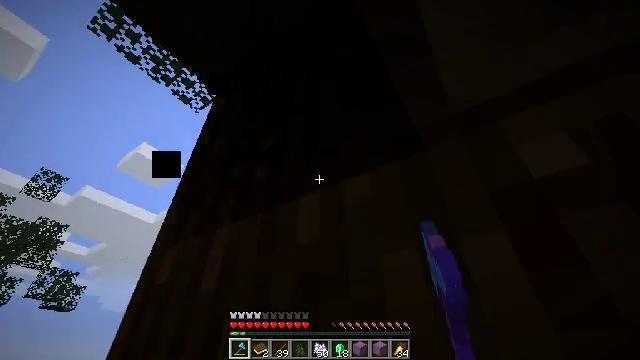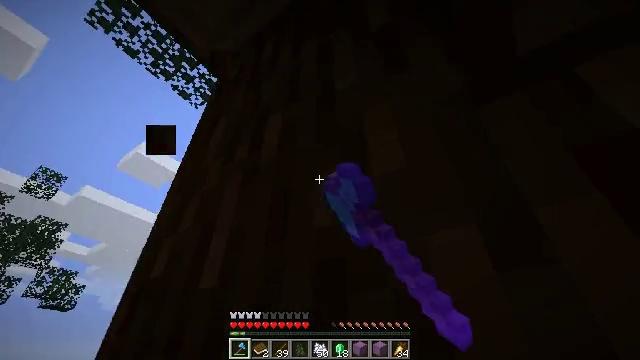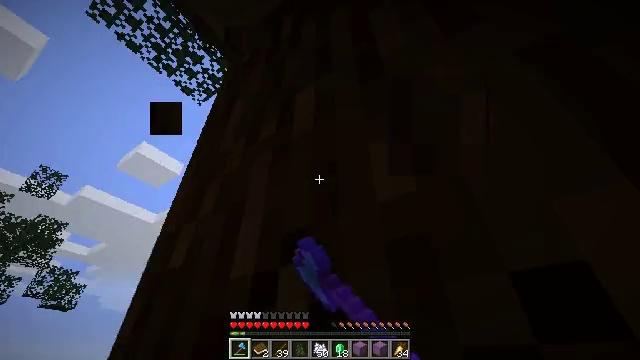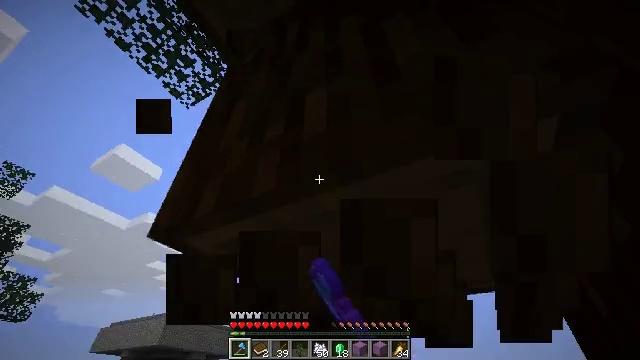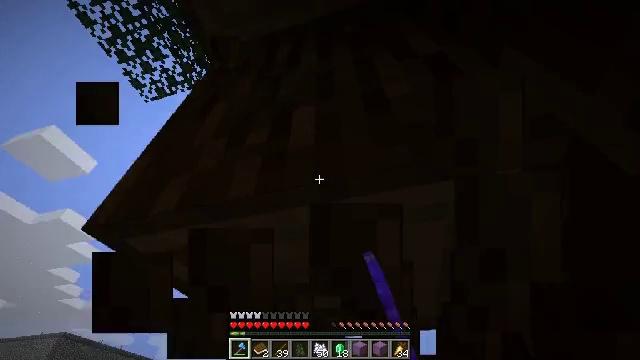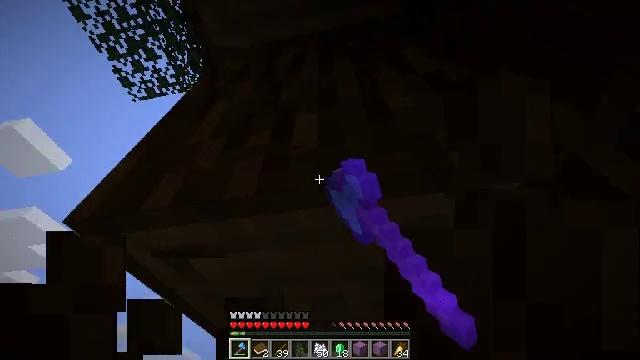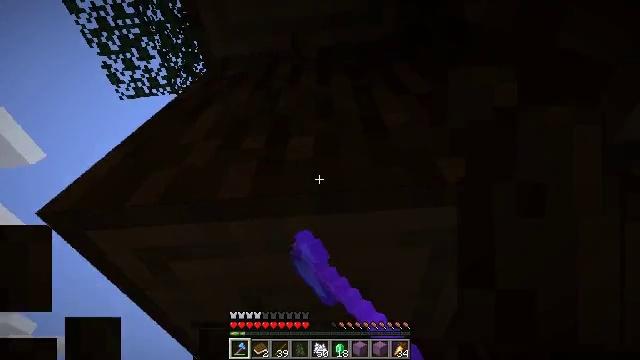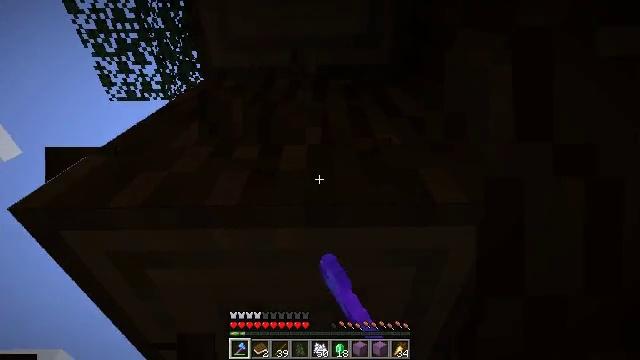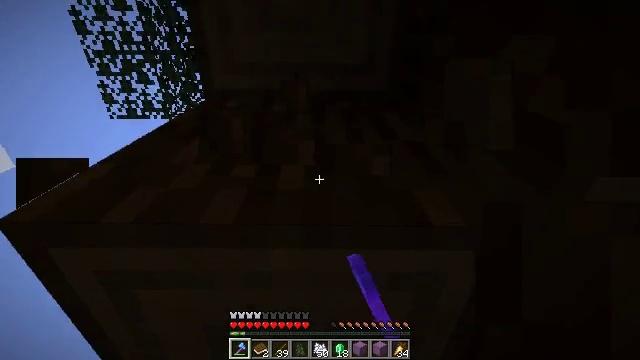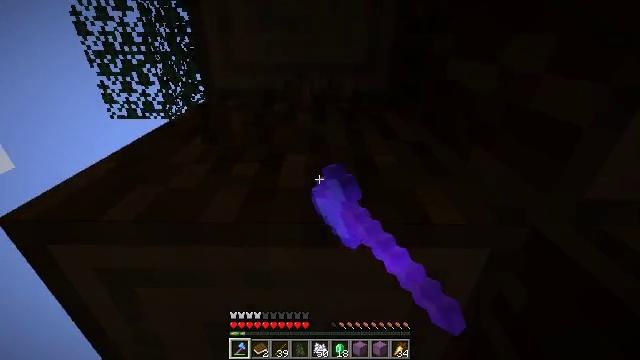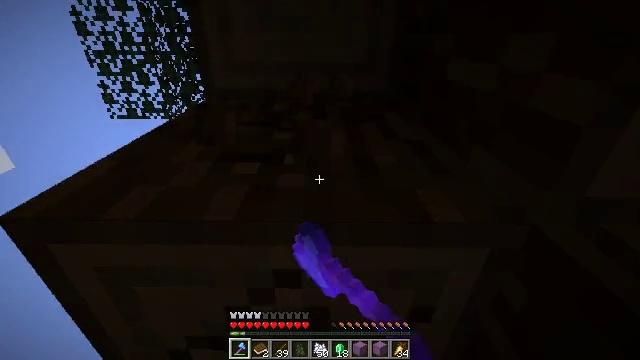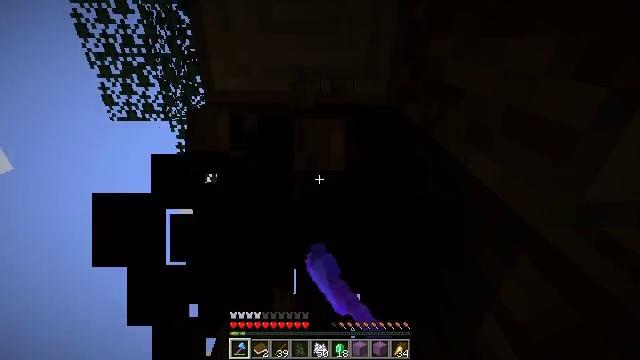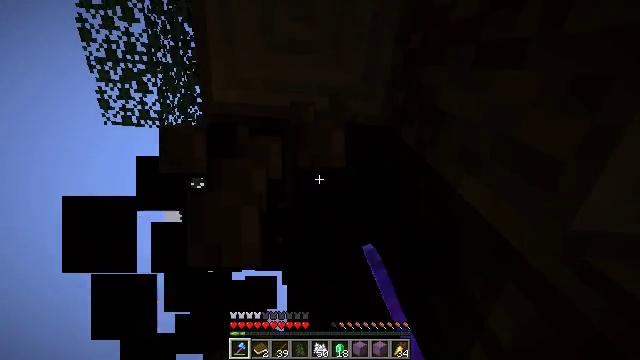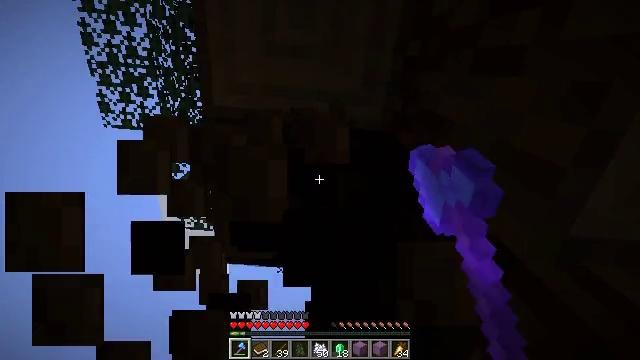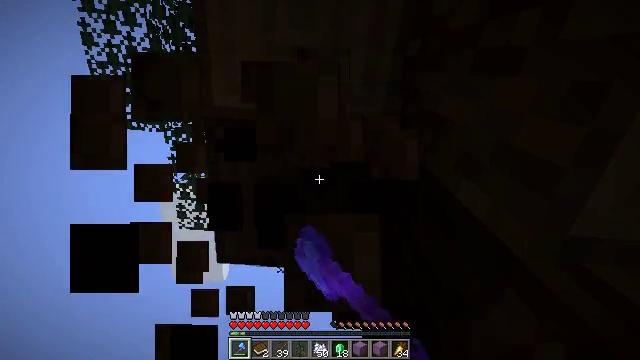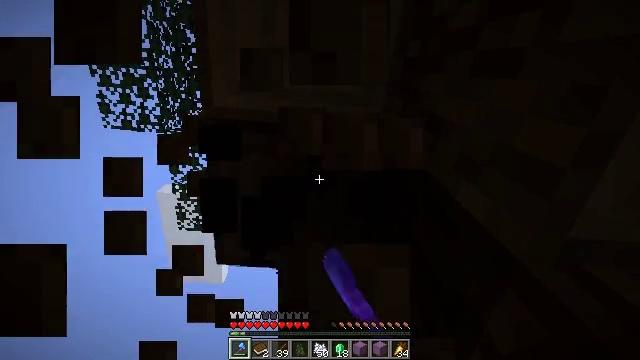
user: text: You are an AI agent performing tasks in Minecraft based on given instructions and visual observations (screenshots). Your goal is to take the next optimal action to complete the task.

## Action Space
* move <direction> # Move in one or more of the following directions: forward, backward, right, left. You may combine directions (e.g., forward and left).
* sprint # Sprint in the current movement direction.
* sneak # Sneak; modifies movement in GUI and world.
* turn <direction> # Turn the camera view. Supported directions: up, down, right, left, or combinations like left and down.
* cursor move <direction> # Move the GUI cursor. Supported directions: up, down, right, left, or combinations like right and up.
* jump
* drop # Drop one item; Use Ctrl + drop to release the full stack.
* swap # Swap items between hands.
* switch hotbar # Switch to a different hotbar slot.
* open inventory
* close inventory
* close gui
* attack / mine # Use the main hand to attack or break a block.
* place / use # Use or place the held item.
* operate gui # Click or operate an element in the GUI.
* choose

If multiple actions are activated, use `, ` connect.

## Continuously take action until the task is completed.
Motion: motion action
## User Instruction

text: Gather spruce log by chopping the tree.
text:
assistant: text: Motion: move forward, attack / mine
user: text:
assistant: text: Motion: move forward, attack / mine
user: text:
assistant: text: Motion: turn right and up, attack / mine
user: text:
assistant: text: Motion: turn right and up, attack / mine
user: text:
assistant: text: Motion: turn right and up, attack / mine
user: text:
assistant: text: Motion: turn right and up, attack / mine
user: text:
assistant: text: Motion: turn right and up, attack / mine
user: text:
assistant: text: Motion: turn right and up, attack / mine
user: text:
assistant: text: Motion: attack / mine
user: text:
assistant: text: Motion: attack / mine
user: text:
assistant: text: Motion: attack / mine
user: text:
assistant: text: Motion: turn right and up, attack / mine
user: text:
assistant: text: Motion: turn up, attack / mine
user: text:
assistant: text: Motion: attack / mine
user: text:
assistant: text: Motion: attack / mine
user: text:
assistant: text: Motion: attack / mine
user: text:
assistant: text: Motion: attack / mine
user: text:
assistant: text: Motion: attack / mine
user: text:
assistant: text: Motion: move forward, attack / mine
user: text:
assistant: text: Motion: move forward, turn down, attack / mine, jump
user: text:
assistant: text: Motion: move forward, turn down, attack / mine, jump
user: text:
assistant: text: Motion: move forward, turn right and down, attack / mine, jump
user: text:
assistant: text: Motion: move forward, turn right and down, attack / mine, jump
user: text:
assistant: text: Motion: move forward, turn right and down, attack / mine
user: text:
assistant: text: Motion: move forward, turn right and down, attack / mine
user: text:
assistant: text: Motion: move forward, turn right and down, attack / mine
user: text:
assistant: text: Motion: move forward, turn right and down, attack / mine
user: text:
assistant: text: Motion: move forward, turn right, attack / mine
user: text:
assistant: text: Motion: move forward, turn right and up, attack / mine
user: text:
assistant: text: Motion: move forward, turn right and up, attack / mine